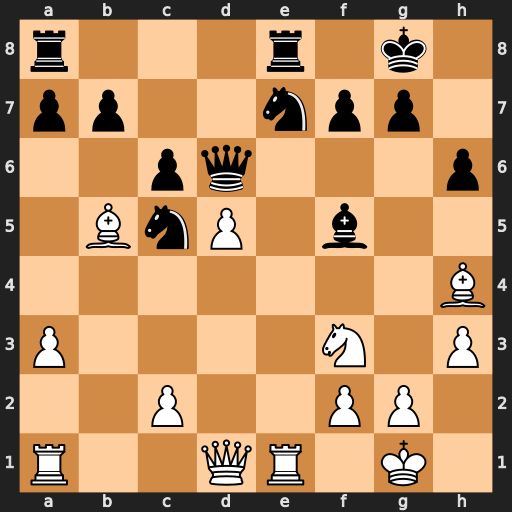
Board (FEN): r3r1k1/pp2npp1/2pq3p/1BnP1b2/7B/P4N1P/2P2PP1/R2QR1K1
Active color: w
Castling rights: -
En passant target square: -
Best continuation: dxc6 Qxd1 Raxd1